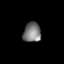
Tissue: lung
Cell type: Endothelial cells
Senescence score: 0.5827
Nuclear area (px): 340
Mean DAPI intensity: 122.418